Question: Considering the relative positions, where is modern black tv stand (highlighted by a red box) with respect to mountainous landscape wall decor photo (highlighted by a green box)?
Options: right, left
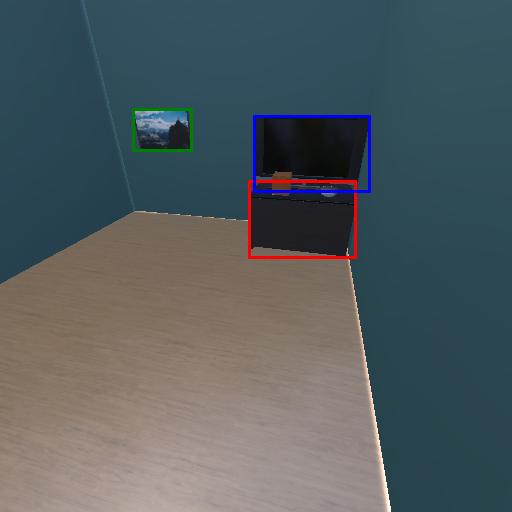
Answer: right